Question: I have a navigation drawer which works perfect but when selecting one navigation menu (please refer to image below) a view is added on top of toolbar.
Here is my fragment layout
'''
<?xml version="1.0" encoding="utf-8"?> <LinearLayout xmlns:android="http://schemas.android.com/apk/res/android"
android:layout_width="match_parent"
android:id="@+id/random_check_layout"
android:layout_height="match_parent"
android:orientation="vertical">
<ScrollView
android:layout_width="match_parent"
android:layout_height="match_parent"
android:fillViewport="false">
<LinearLayout
android:layout_width="match_parent"
android:layout_height="wrap_content"
android:orientation="vertical">
<TextView
android:id="@+id/randomCheckDescription"
android:layout_width="fill_parent"
android:layout_height="wrap_content"
android:layout_marginBottom="40dp"
android:layout_marginTop="30dp"
android:gravity="center"
android:text="This scans the barcode of any existing business"
android:layout_marginLeft="20dp"
android:layout_marginRight="20dp" />
<LinearLayout
android:layout_width="match_parent"
android:layout_height="wrap_content"
android:orientation="horizontal"
android:layout_marginTop="10dp">
<LinearLayout
android:layout_width="match_parent"
android:layout_height="wrap_content"
android:layout_weight="0.3"
android:orientation="horizontal">
<EditText
android:id="@+id/txtRandomCheckBacode"
android:layout_width="match_parent"
android:layout_height="wrap_content"
android:textSize="12dp"
android:inputType="text"
android:hint="barcode"
android:textColorHint="@color/edit_text_hint"
android:textColor="@color/edit_text"
android:paddingLeft="10dp"
android:paddingBottom="10dp"
android:background="@drawable/edit_text_bottom_border"
android:layout_marginLeft="20dp" />
</LinearLayout>
<LinearLayout
android:layout_width="match_parent"
android:layout_height="wrap_content"
android:layout_weight="0.7"
android:orientation="horizontal"
android:weightSum="1">
<ImageButton
android:id="@+id/btnScanBarcode"
android:layout_width="fill_parent"
android:layout_height="28dp"
android:text="@string/scan_hint"
android:layout_marginRight="20dp"
android:background="@color/white"
android:textColor="@color/white"
android:layout_marginLeft="2dp"
android:src="@drawable/ic_scan"
android:contentDescription="@string/scan_hover" />
</LinearLayout>
</LinearLayout>
<android.support.v7.widget.AppCompatButton
android:id="@+id/btnRandomCheckSubmit"
android:layout_width="fill_parent"
android:layout_height="35dp"
android:layout_marginTop="80dp"
android:text="Proceed"
android:background="@drawable/custom_button"
android:layout_marginLeft="20dp"
android:layout_marginRight="20dp"
android:textColor="@color/white"
android:foreground="?android:selectableItemBackground" />
</LinearLayout>
</ScrollView> </LinearLayout>
'''
Image:

Here is my drawer xml
'''
<?xml version="1.0" encoding="utf-8"?> <menu xmlns:android="http://schemas.android.com/apk/res/android">
<item android:title="My Dashboard"
android:id="@+id/nav_item_home"
android:icon="@drawable/ic_home"/>
<item android:title="Random Check"
android:id="@+id/nav_item_random_check"
android:icon="@drawable/random_check"/>
<item android:title="Verify Reference"
android:id="@+id/nav_item_verify_receipt"
android:icon="@drawable/verify_receipts"/>
<item android:title=" Meter Reading"
android:id="@+id/nav_item_meter_reading"
android:icon="@drawable/meter_reading"/>
<group android:id="@+id/group_settings_id">
<item android:title="Help"
android:id="@+id/nav_item_help"
android:icon="@drawable/help"/>
</group>
<item android:title="Logout"
android:id="@+id/nav_item_logout"
android:icon="@drawable/logout"/>
</menu>
'''
Main Activity xml.
'''
<LinearLayout xmlns:android="http://schemas.android.com/apk/res/android"
xmlns:app="http://schemas.android.com/apk/res-auto"
android:layout_width="match_parent"
android:layout_height="match_parent"
android:fitsSystemWindows="true"
android:orientation="vertical">
<android.support.v7.widget.Toolbar
android:id="@+id/toolbar"
android:layout_width="match_parent"
android:layout_height="wrap_content"
android:background="@color/menu_bar_color"
app:theme="@style/ThemeOverlay.AppCompat.Dark.ActionBar"
app:title="@string/app_name" />
<android.support.v4.widget.DrawerLayout
android:id="@+id/drawerLayout"
android:layout_width="match_parent"
android:layout_height="match_parent">
<FrameLayout
android:id="@+id/containerView"
android:layout_width="match_parent"
android:layout_height="match_parent"
android:orientation="vertical"></FrameLayout>
<android.support.design.widget.NavigationView
android:id="@+id/shitstuff"
android:layout_width="wrap_content"
android:layout_height="match_parent"
android:layout_gravity="start"
app:headerLayout="@layout/header"
app:itemTextColor="@color/dark_grey"
app:menu="@menu/drawermenu" />
</android.support.v4.widget.DrawerLayout>
</LinearLayout>
'''
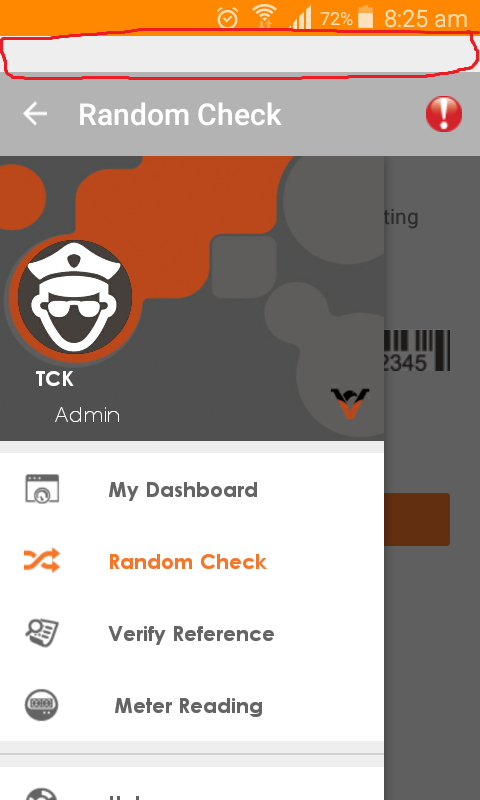
Answer: '''
<?xml version="1.0" encoding="utf-8"?>
<android.support.v4.widget.DrawerLayout xmlns:android="http://schemas.android.com/apk/res/android"
xmlns:app="http://schemas.android.com/apk/res-auto"
xmlns:tools="http://schemas.android.com/tools"
android:id="@+id/drawer_layout"
android:layout_width="match_parent"
android:layout_height="match_parent"
android:fitsSystemWindows="true"
tools:openDrawer="start">
<LinearLayout
android:layout_width="match_parent"
android:layout_height="match_parent"
android:orientation="vertical">
<android.support.design.widget.AppBarLayout
android:layout_width="match_parent"
android:layout_height="wrap_content"
android:theme="@style/AppTheme.AppBarOverlay">
<android.support.v7.widget.Toolbar
android:id="@+id/base_toolbar"
android:layout_width="match_parent"
android:layout_height="?attr/actionBarSize"
android:background="?attr/colorPrimary"
app:popupTheme="@style/AppTheme.PopupOverlay" />
</android.support.design.widget.AppBarLayout>
<FrameLayout
android:id="@+id/content_frame"
android:layout_width="match_parent"
android:layout_height="match_parent"></FrameLayout>
</LinearLayout>
<android.support.design.widget.NavigationView
android:id="@+id/navigation_view"
android:layout_width="wrap_content"
android:layout_height="match_parent"
android:layout_gravity="start"
android:fitsSystemWindows="true"
app:headerLayout="@layout/nav_header_main"
app:itemIconTint="@color/colorPrimary"
app:menu="@menu/navigation_menu_item" />
</android.support.v4.widget.DrawerLayout>
'''
the style.xml is as follow:
'''
<resources>
<!-- Base application theme. -->
<style name="AppTheme" parent="Theme.AppCompat.Light.DarkActionBar">
<!-- Customize your theme here. -->
<item name="colorPrimary">@color/colorPrimary</item>
<item name="colorPrimaryDark">@color/colorPrimaryDark</item>
<item name="colorAccent">@color/colorAccent</item>
</style>
<style name="AppTheme.NoActionBar">
<item name="windowActionBar">false</item>
<item name="windowNoTitle">true</item>
</style>
<style name="AppTheme.AppBarOverlay" parent="ThemeOverlay.AppCompat.Dark.ActionBar" />
<style name="AppTheme.PopupOverlay" parent="ThemeOverlay.AppCompat.Light" />
</resources>
'''